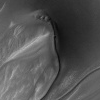
Atmospheric dust classification: not_dusty